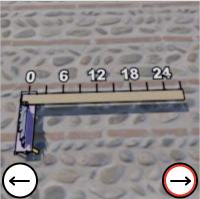
Task: length
Answer: 27
First scale value: 6.0